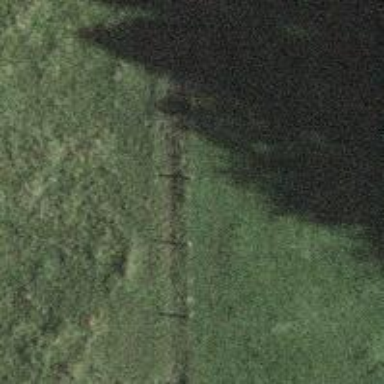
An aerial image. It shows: Path on the ground.